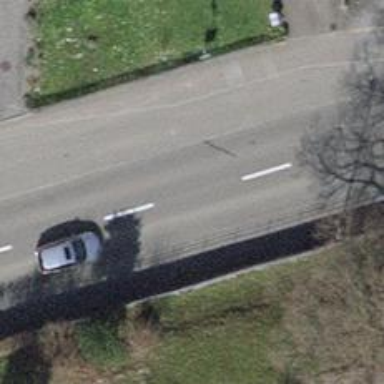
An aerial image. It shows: Public transport stop position.